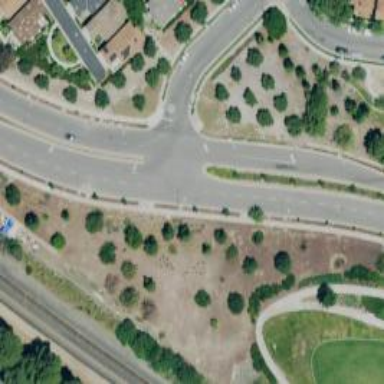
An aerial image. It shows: Secondary road with separate sidewalk.